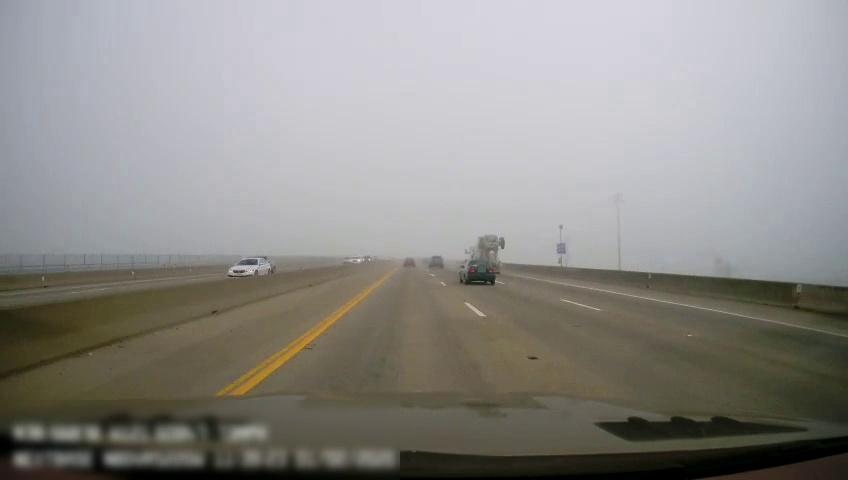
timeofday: Day
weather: Cloudy
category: Drivable Space
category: Drivable Space
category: Vehicles | Car
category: Vehicles | Car
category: Vehicles | SUV
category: Vehicles | Car
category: Vehicles | SUV
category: Vehicles | Other LV
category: Vehicles | Car
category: Vehicles | Car
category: Lanes | Current Lane
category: Lanes | Current Lane
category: Lanes | Alternate Lane
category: Lanes | Alternate Lane
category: Lanes | Alternate Lane
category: Lanes | Opposite Lane
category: Lanes | Opposite Lane
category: Traffic | Signs